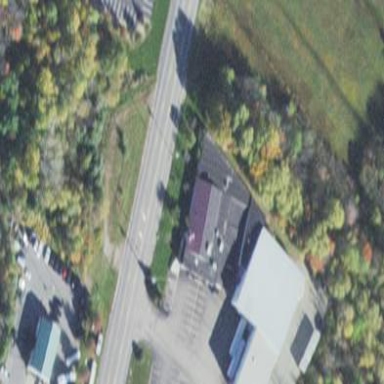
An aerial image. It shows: Commercial building.